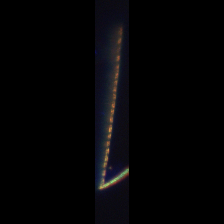
Taxon: Skeletonema
Group: Diatoms